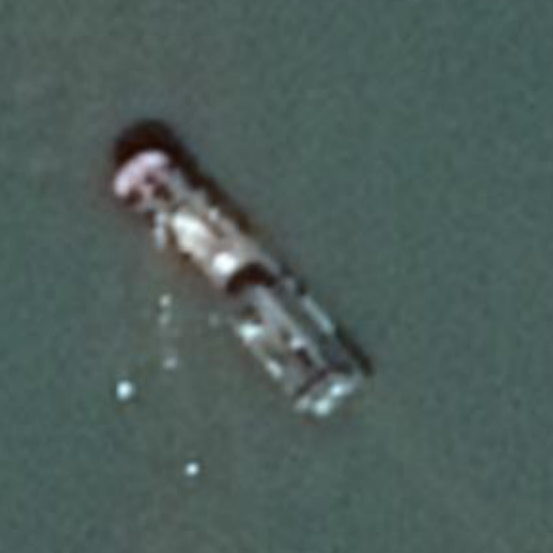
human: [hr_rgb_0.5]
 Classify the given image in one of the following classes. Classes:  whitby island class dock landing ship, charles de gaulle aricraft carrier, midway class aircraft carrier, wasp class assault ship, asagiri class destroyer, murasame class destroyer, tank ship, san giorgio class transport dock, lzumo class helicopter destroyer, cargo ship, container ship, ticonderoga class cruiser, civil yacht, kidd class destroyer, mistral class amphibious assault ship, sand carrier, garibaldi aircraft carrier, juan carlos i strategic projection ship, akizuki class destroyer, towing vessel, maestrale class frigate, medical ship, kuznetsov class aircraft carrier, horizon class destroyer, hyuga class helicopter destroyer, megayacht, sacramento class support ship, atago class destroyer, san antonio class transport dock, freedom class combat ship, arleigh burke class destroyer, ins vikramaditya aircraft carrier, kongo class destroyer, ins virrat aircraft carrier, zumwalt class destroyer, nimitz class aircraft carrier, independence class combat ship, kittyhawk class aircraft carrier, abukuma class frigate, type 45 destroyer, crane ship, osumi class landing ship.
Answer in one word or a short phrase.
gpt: Cargo ship